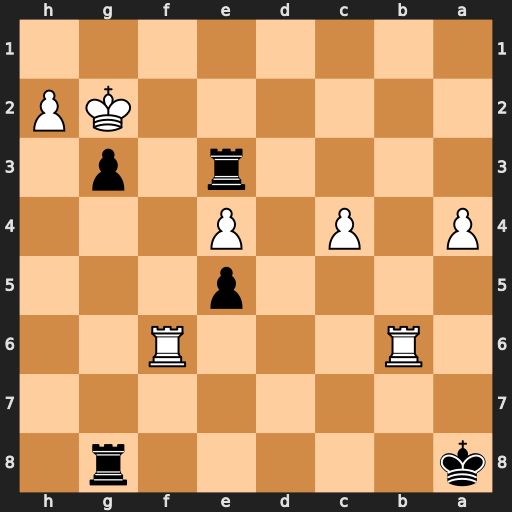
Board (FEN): k5r1/8/1R3R2/4p3/P1P1P3/4r1p1/6KP/8
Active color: b
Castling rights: -
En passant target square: -
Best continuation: Re2+ Kf1 g2+ Kxe2 g1=Q